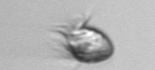
Label: Ciliophora